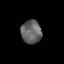
Tissue: prostate
Cell type: T cells
Senescence score: 0.699
Nuclear area (px): 466
Mean DAPI intensity: 99.815